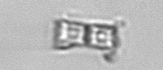
Label: Bacillariophyceae_morphotype1